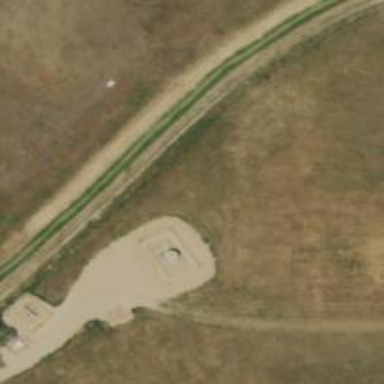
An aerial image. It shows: Storage tank with man-made structure.